Interaction volume radius: 5 \u00c5
Interaction volume height: 10 \u00c5
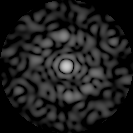
Disorder parameter: 0.7978